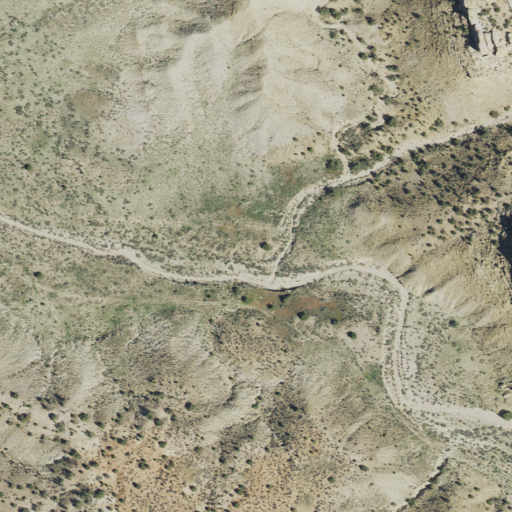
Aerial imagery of valley in Utah named Divide Canyon containing only shrub